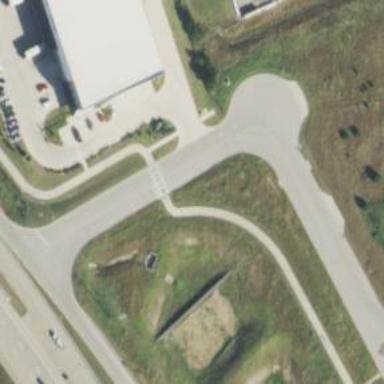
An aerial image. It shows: Footway with zebra crossing.